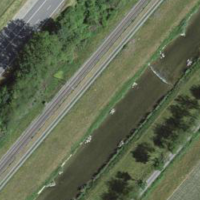
EUNIS habitat code: 15
Species observed at this site:
Prunus spinosa